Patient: sex F, age 54
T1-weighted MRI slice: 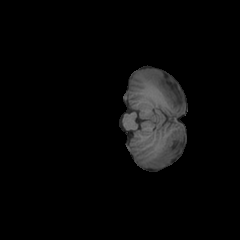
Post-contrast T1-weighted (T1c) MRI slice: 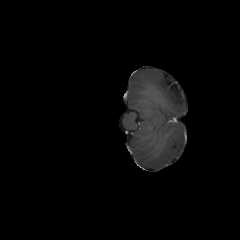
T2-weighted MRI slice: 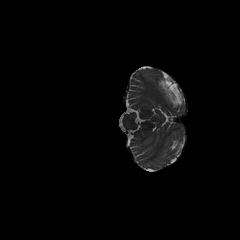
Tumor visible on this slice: no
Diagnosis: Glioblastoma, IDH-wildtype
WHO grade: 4